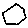
Label: hexagon